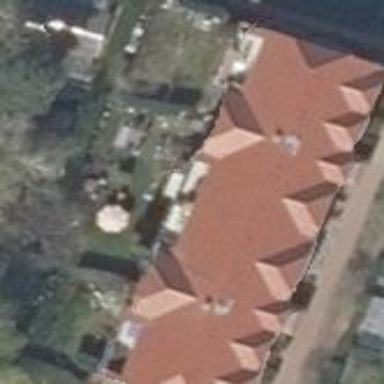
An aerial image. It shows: Half-hipped roof on apartment building.